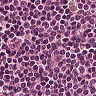
Metastatic tissue present: no